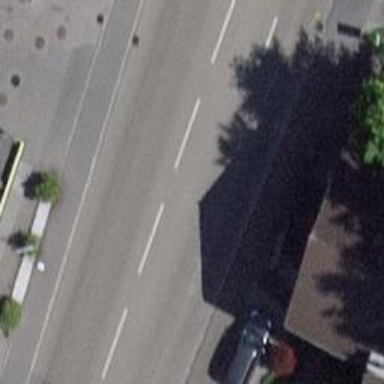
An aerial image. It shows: Asphalt road classified as primary highway.